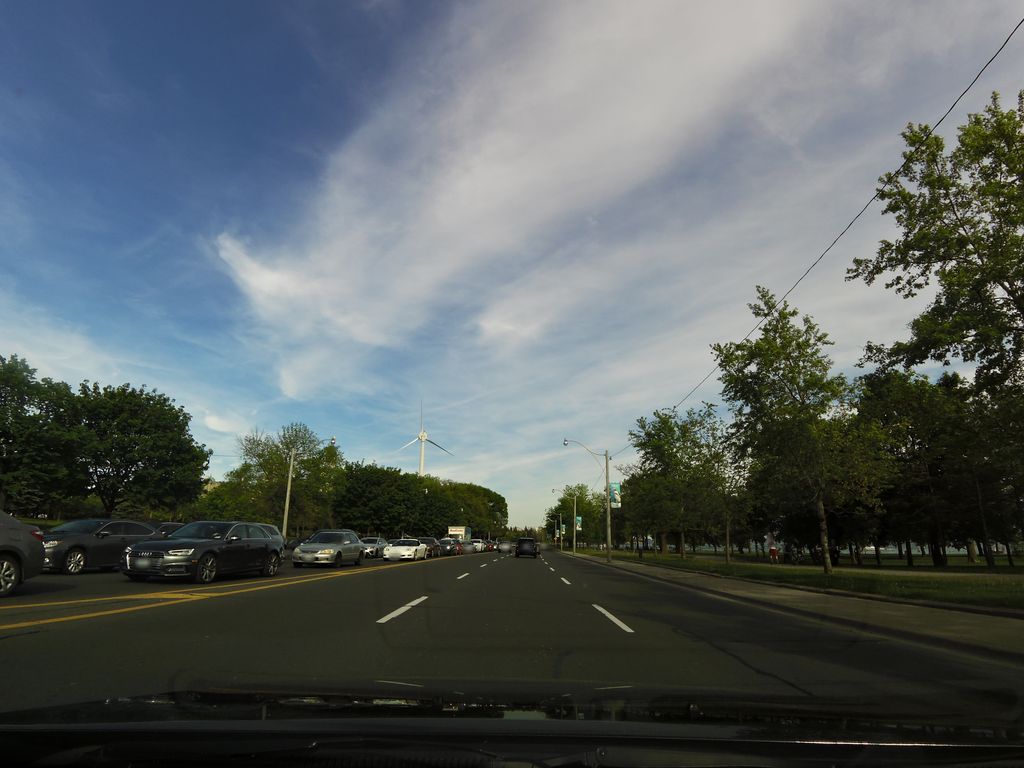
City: toronto